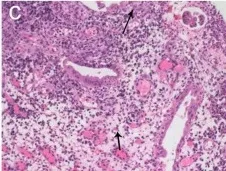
(a-c) Gastrointestinal endoscopic pictures and the pathological sections. (c) The section of hyperplasia showed granulation tissue infiltrated mostly by acute and chronic inflammatory cells (arrow: eosinophils).
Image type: pathology (h&e)